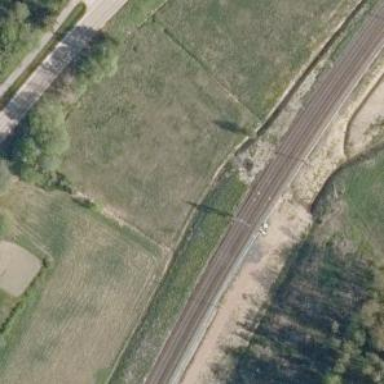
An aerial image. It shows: Railway signal.